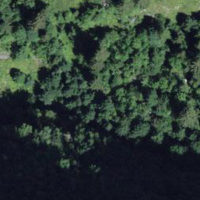
EUNIS habitat code: 32
Species observed at this site:
Rumex obtusifolius
Laburnum alpinum